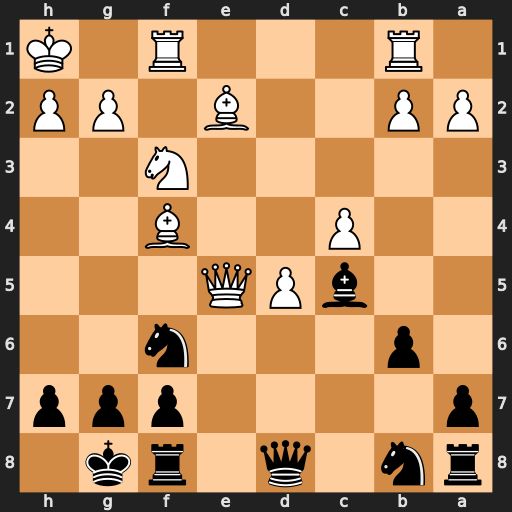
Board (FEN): rn1q1rk1/p4ppp/1p3n2/2bPQ3/2P2B2/5N2/PP2B1PP/1R3R1K
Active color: b
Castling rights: -
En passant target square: -
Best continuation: Re8 Qc3 Rxe2